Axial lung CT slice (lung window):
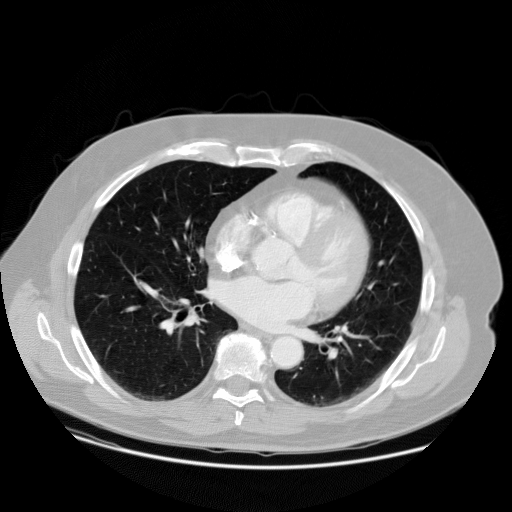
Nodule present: no